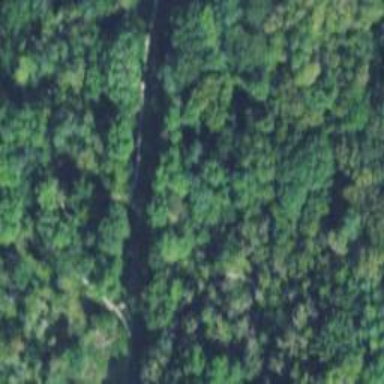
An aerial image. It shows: Path leading to bridge.